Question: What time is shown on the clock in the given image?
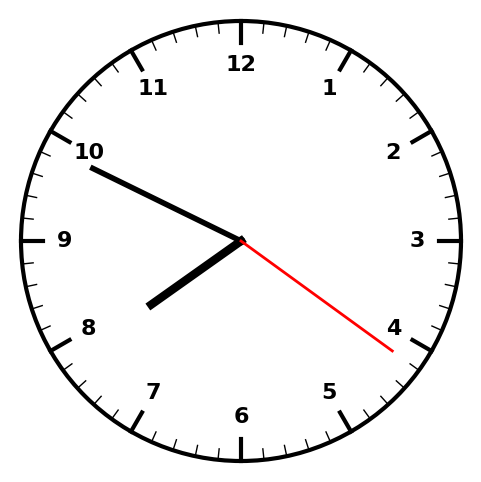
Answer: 07:49:21